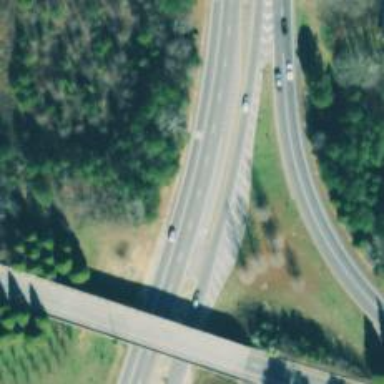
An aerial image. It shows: Asphalt trunk highway.